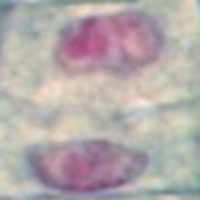
Label: telophase